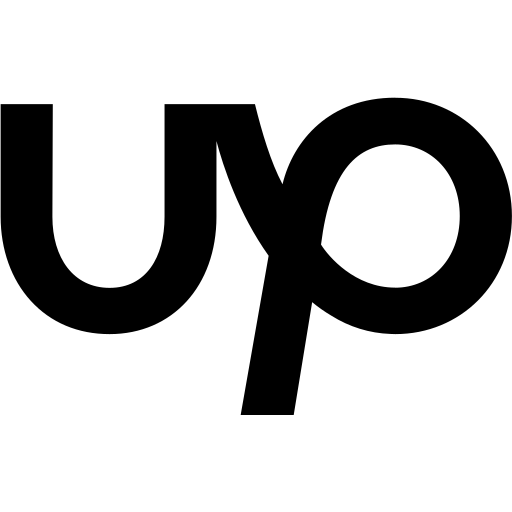
Tags: icon, FontAwesome, fa-icon, brand, upwork